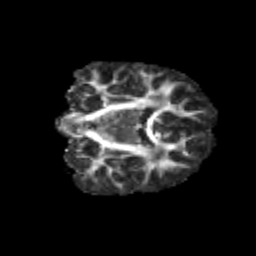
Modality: FA
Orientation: coronal
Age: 9
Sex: female
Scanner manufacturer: siemens
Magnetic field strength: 3 T
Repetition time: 3.8 s
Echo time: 0.07 s